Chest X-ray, PA view. Patient: 52 years old, sex F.
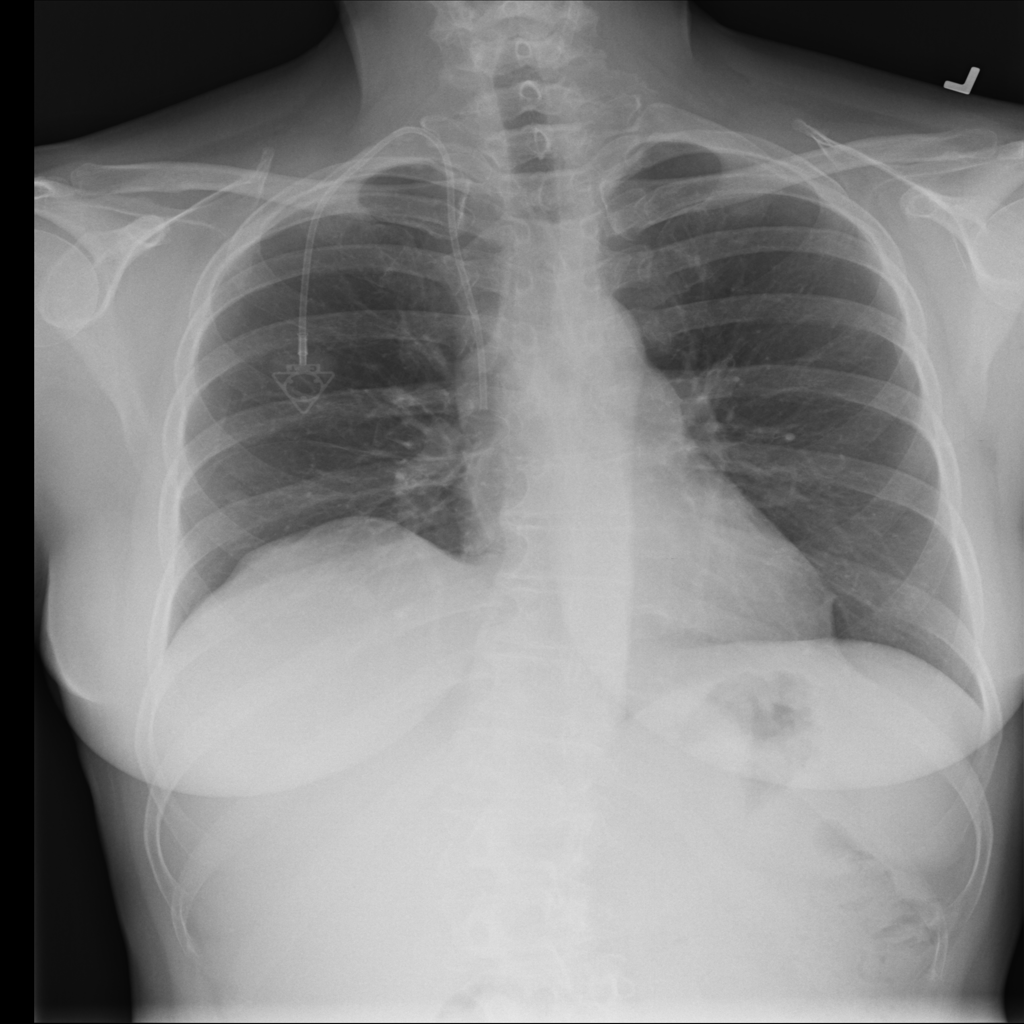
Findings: No Finding